【题型】解答题　【知识点】解析几何　【难度】easy
在$\triangle ABC$中，已知点$A(-1,0)$和点$C(1,0)$。若边$a > b > c$，且满足$2\sin B = \sin A + \sin C$，求顶点$B$的轨迹方程。
【解答】
\vspace{1em}

\textbf{【答案】} $\boldsymbol{\frac{x^2}{4} + \frac{y^2}{3} = 1\ (-2 < x < 0)}$

\vspace{1em}

\textbf{【分析】}
根据正弦定理，结合椭圆的定义进行求解即可。

\vspace{1em}

\textbf{【详解】}
根据正弦定理，由$2\sin B = \sin A + \sin C$可得：
\[
2b = a + c \implies |BA| + |BC| = 4 > |AC|,
\]
所以顶点$B$的轨迹是以$A(-1,0)$和$C(1,0)$为焦点的椭圆。

因此，半焦距$c = 1$，半长轴长$a = 2$，所以半短轴长为：
\[
b = \sqrt{2^2 - 1^2} = \sqrt{3}.
\]
所以该椭圆的方程为$\frac{x^2}{4} + \frac{y^2}{3} = 1$。

设$B(x,y)$，点$B(x,y)$是三角形的顶点，所以$-2 < x < 2$。

又因为$a > b > c$，所以：
\[
\begin{cases}
\frac{x^2}{4} + \frac{y^2}{3} = 1 \\
\sqrt{(x-1)^2 + y^2} > 2 \\
\sqrt{(x+1)^2 + y^2} < 2
\end{cases}
\implies -2 < x < 0.
\]

所以顶点$B$的轨迹方程为：
\[
\boldsymbol{\frac{x^2}{4} + \frac{y^2}{3} = 1\ (-2 < x < 0)}.
\]

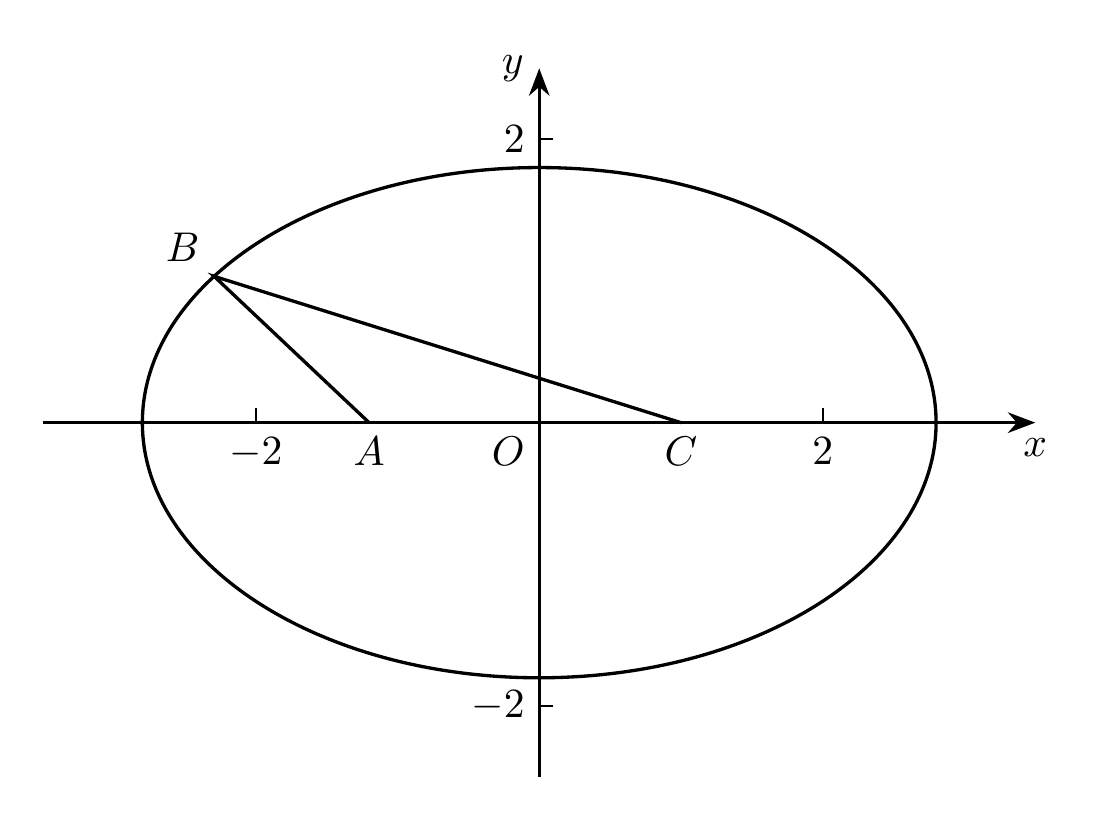